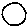
Label: circle